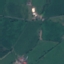
Land use / land cover: Pasture